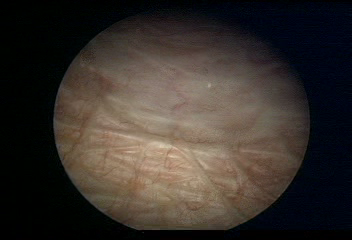
Modality: WLC
Class: Normal mucosa
Bladder cancer association: No